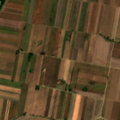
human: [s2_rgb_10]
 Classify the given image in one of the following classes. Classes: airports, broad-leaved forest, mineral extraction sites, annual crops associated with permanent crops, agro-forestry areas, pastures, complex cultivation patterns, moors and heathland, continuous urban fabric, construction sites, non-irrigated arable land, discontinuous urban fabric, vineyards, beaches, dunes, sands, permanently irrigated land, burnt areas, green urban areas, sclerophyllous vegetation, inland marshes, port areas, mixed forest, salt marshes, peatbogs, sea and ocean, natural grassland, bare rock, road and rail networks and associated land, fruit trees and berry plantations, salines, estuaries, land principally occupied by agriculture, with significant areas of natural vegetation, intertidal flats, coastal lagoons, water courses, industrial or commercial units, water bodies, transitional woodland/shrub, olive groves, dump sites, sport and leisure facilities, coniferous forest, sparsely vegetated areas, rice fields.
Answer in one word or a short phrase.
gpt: non-irrigated arable land, land principally occupied by agriculture, with significant areas of natural vegetation